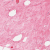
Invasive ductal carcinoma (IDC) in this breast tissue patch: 0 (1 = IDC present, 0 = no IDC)